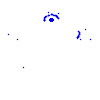
Particle: kaon